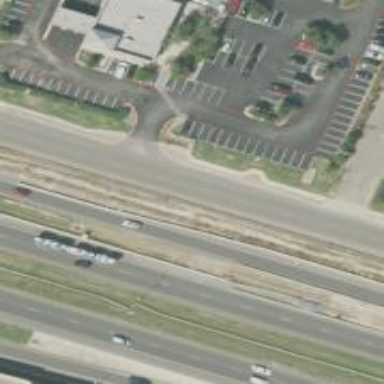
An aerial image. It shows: Secondary road with frontage road alongside.